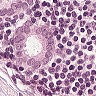
Metastatic tissue present: yes